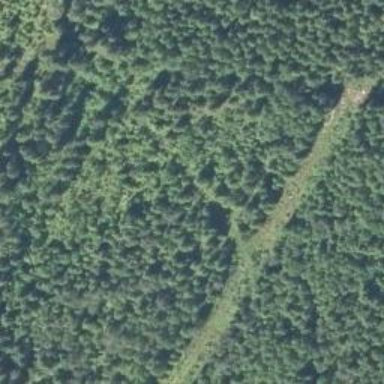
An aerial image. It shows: Path.